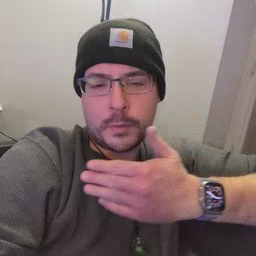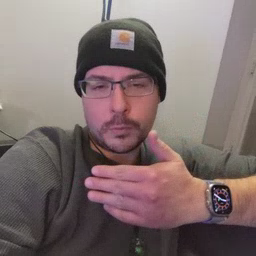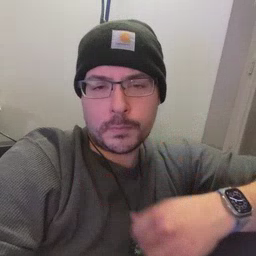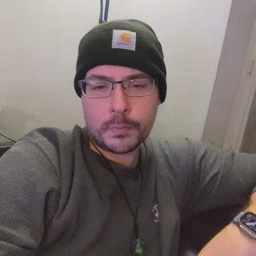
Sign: fish